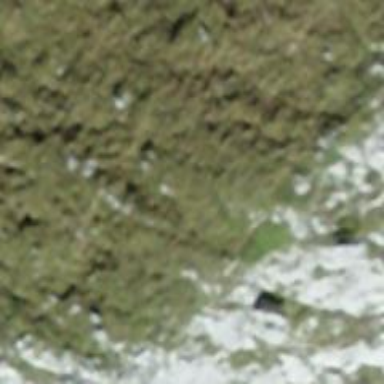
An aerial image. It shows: Arete in nature.